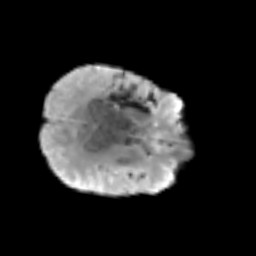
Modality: T2w
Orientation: axial
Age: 51
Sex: female
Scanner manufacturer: siemens
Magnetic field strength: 3 T
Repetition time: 3.2 s
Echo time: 0.081 s